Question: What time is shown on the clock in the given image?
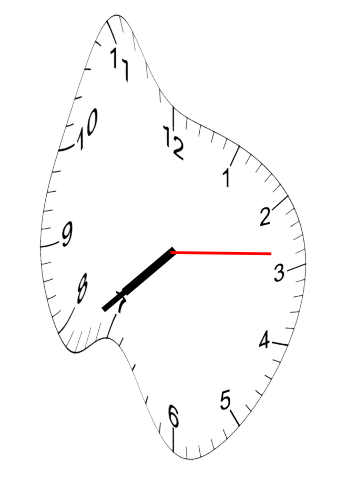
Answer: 07:38:14